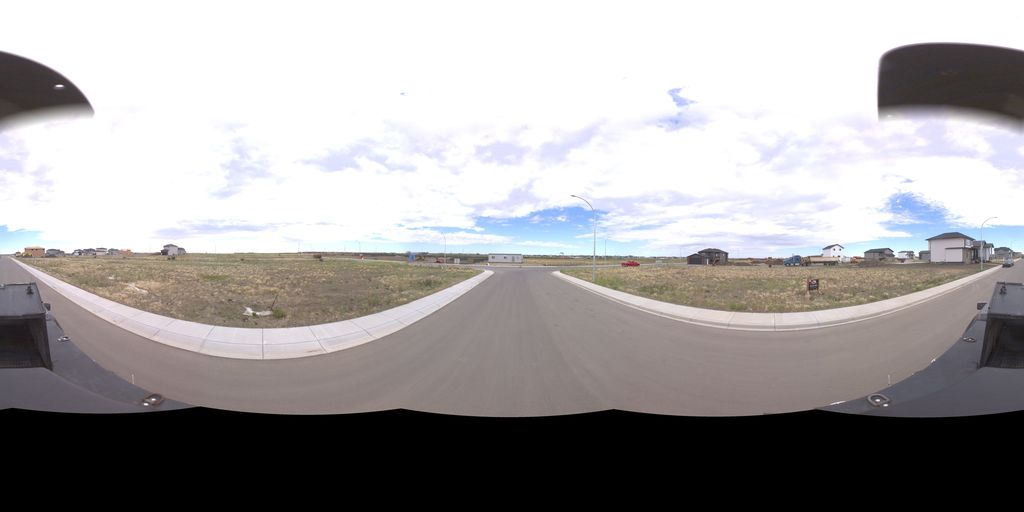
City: saskatoon